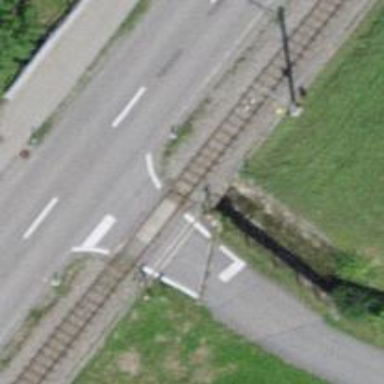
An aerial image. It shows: Railway level crossing.